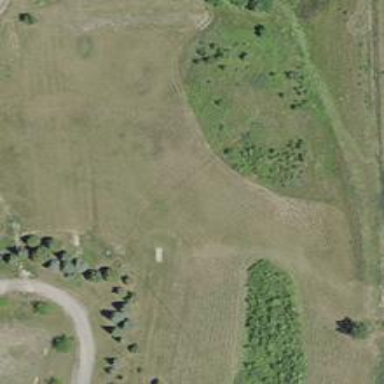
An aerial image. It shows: Disc golf tee.